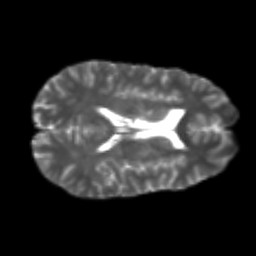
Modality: T2w
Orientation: axial
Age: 24
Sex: male
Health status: healthy
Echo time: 0.074 s